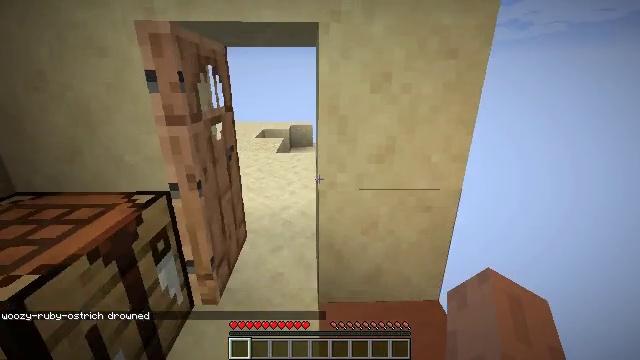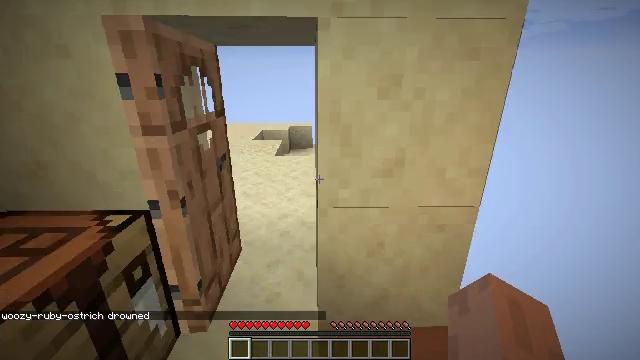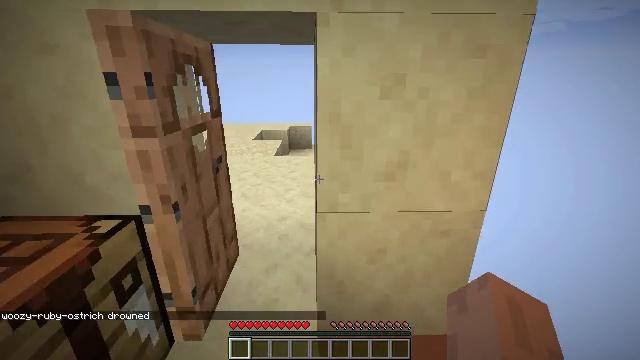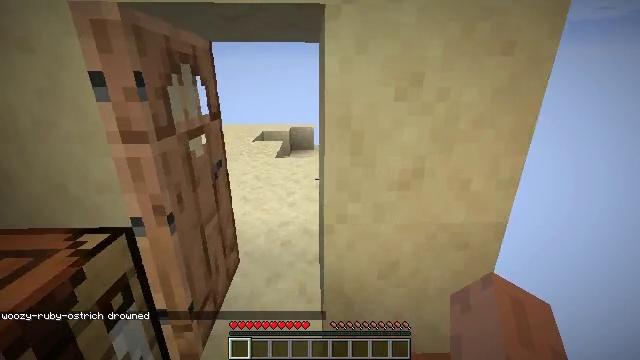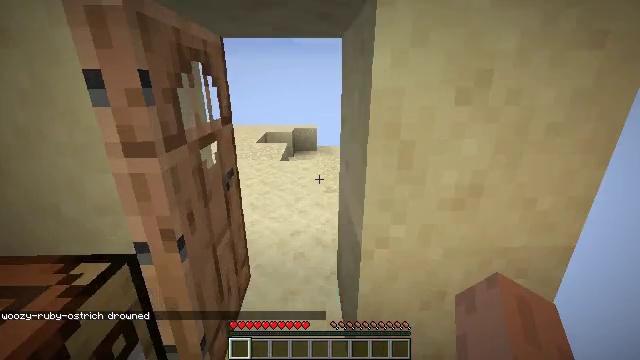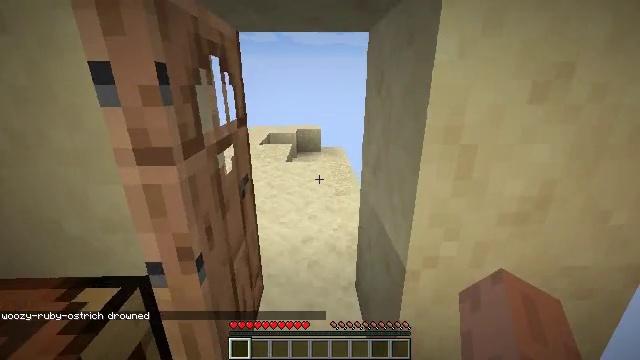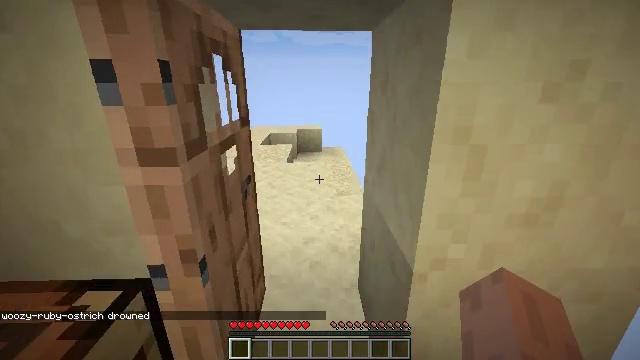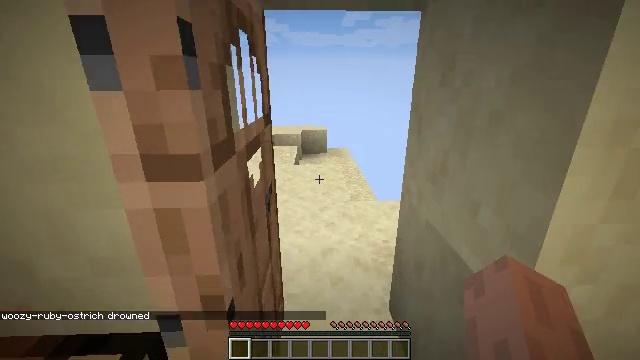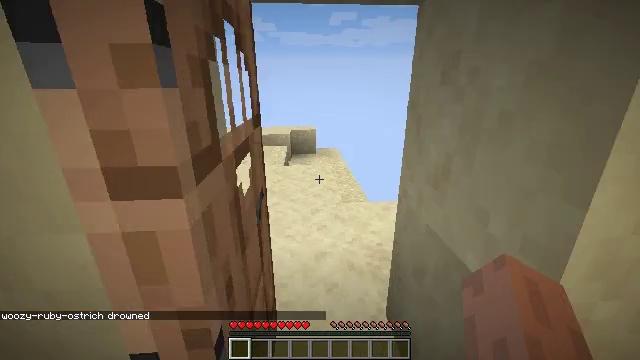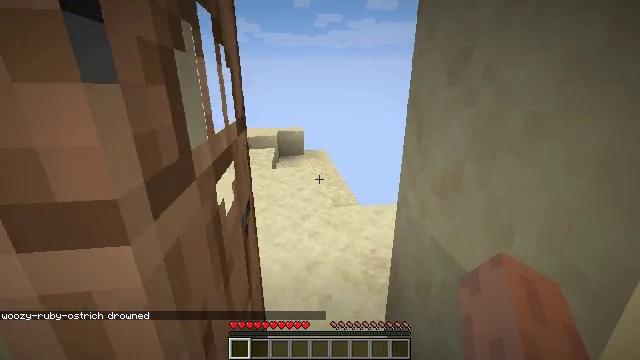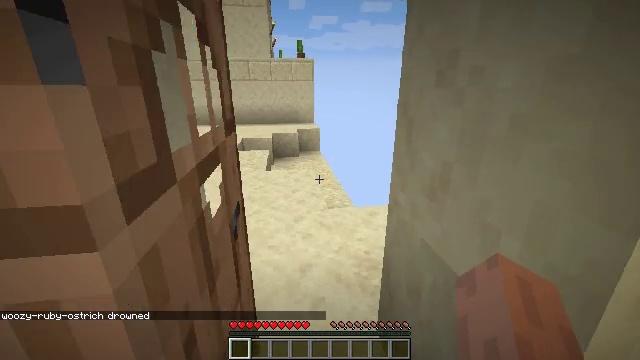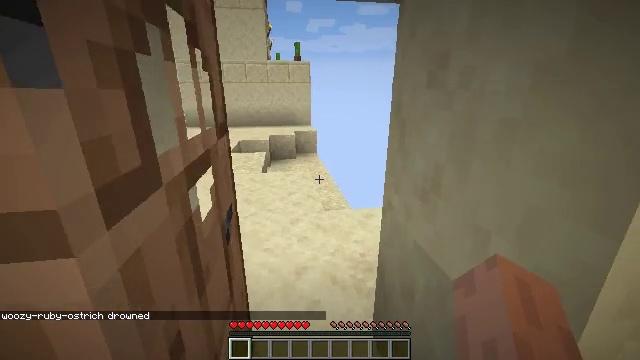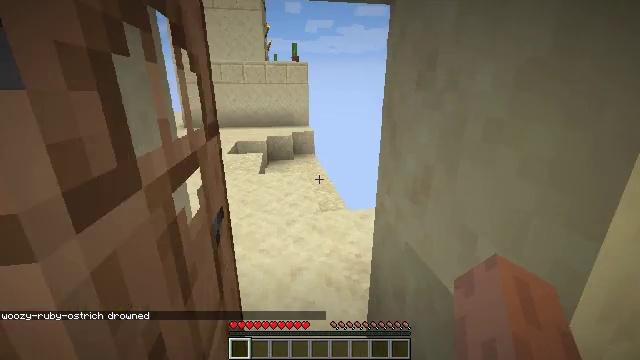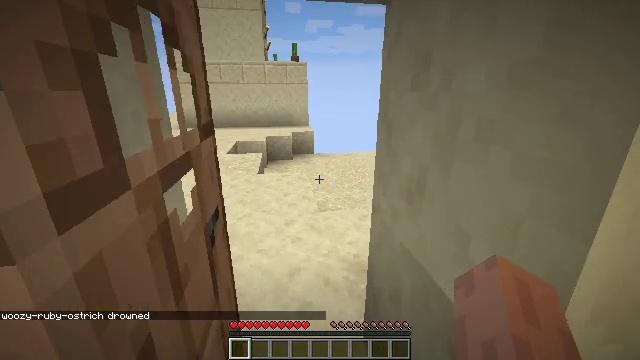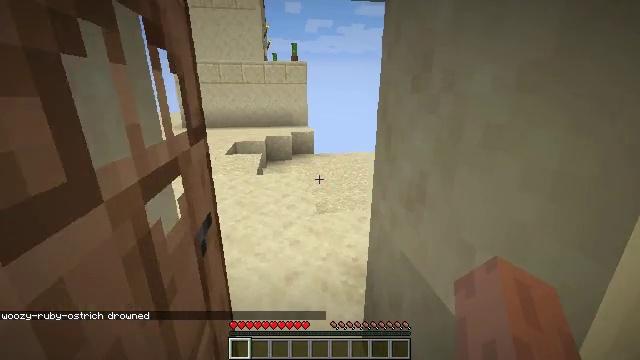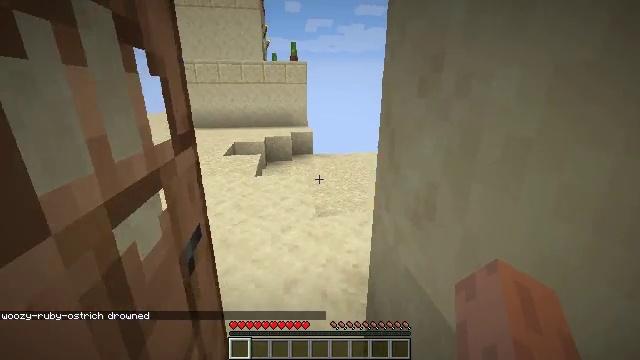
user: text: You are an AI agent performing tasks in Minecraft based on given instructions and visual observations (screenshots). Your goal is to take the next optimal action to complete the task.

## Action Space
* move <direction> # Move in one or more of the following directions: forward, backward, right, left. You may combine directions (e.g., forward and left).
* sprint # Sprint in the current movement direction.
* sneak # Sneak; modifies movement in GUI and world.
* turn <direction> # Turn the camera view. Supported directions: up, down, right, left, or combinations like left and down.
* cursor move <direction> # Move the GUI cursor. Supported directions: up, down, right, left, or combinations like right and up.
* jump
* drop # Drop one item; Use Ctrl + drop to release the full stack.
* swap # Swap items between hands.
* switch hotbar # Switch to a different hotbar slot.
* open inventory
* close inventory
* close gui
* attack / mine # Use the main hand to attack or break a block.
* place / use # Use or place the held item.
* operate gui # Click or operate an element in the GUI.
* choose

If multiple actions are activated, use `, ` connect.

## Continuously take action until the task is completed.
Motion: motion action
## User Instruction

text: Break the green bed to move it.
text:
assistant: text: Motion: move forward
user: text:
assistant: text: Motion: no_op
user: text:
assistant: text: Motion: move forward and move left
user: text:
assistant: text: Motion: move forward and move left
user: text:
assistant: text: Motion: move forward and move left
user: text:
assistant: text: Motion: move forward and move left
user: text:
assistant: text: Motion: move forward
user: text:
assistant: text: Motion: move forward, turn right
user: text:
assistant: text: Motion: move forward, turn right
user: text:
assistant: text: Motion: move forward, turn right
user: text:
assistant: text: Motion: move forward
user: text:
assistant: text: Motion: move forward
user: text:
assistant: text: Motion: move forward
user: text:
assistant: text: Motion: move forward
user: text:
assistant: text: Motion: move forward
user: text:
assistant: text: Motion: move forward
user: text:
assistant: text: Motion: move forward
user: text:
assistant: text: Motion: move forward
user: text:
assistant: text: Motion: no_op
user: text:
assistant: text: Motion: no_op
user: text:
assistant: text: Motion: no_op
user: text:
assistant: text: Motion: turn left and up
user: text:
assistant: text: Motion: move forward, turn left and up
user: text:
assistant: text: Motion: move forward, turn left and up
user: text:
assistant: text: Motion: move forward, turn left
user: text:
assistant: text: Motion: move forward
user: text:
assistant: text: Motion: move forward
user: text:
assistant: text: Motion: move forward
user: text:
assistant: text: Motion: move forward
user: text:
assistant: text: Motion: move forward